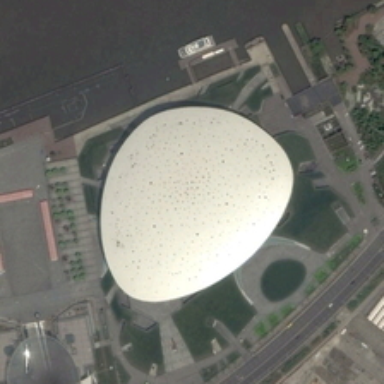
An almost circle white center building is between a river and a road .